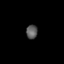
Tissue: skin
Cell type: Epithelial cells
Senescence score: 0.779
Nuclear area (px): 155
Mean DAPI intensity: 90.077